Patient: sex F, age 52
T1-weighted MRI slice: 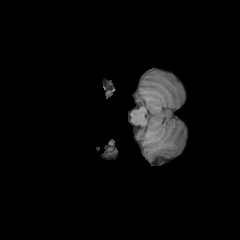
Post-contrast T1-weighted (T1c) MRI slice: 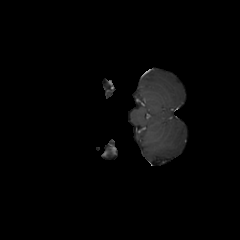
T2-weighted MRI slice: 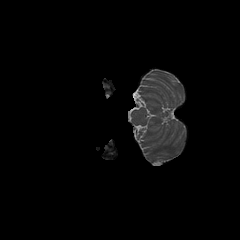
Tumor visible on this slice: no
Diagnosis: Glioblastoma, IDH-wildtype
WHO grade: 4